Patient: sex M, age 80
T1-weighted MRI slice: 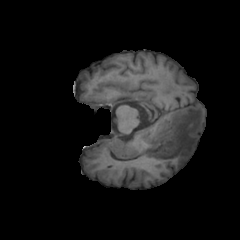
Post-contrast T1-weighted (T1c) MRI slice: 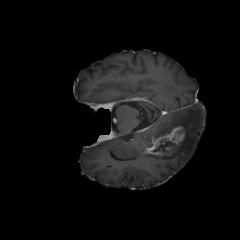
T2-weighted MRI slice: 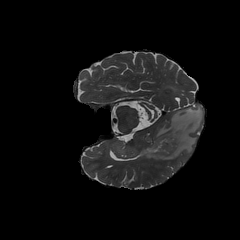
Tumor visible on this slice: yes
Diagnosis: Glioblastoma, IDH-wildtype
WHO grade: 4